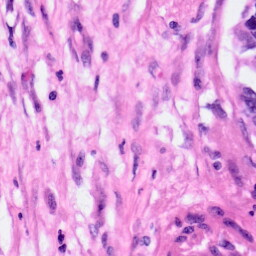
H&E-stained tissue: Pancreatic